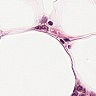
Metastatic tissue present: no